Question: This comes from Dictionary APP in 10.7 Lion. Is this a NSShadow in a NSSplitView? I'd appreciate any advice, thanks.

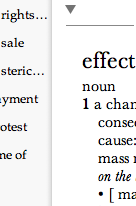
Answer: Thanks, Li Fumin, for reminding me this was one of those visual effects I wanted to solve. :-) here's <URL> I posted just a bit ago. Enjoy!